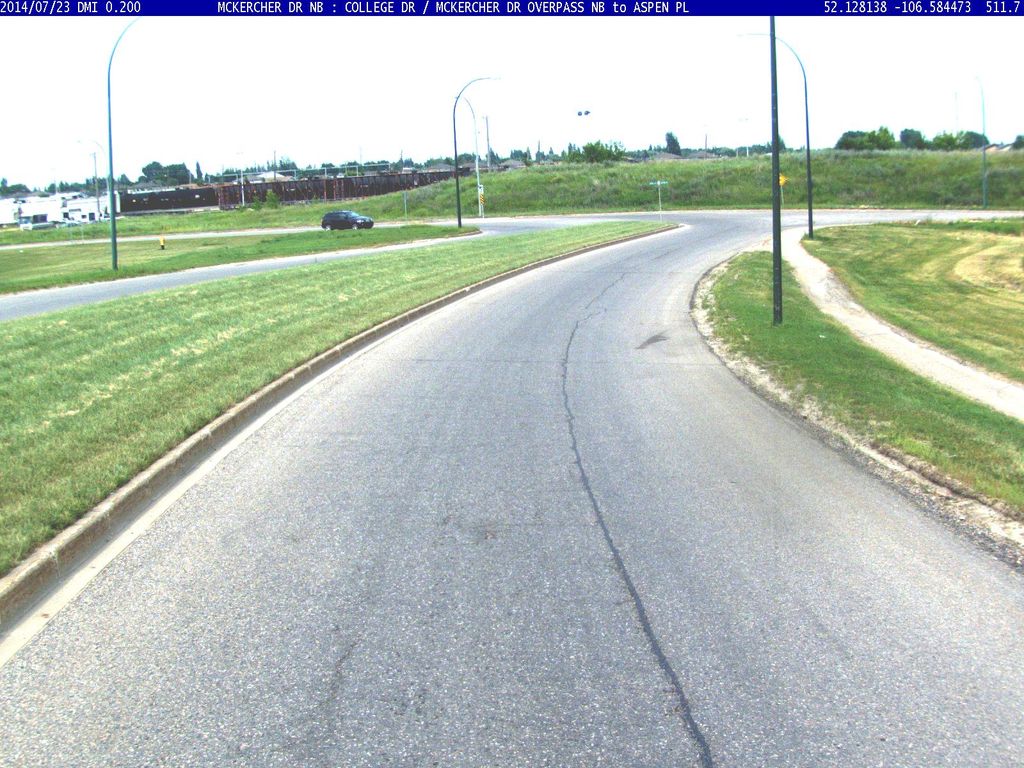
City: saskatoon